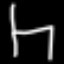
Label: chair